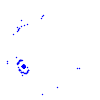
Particle: proton